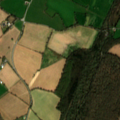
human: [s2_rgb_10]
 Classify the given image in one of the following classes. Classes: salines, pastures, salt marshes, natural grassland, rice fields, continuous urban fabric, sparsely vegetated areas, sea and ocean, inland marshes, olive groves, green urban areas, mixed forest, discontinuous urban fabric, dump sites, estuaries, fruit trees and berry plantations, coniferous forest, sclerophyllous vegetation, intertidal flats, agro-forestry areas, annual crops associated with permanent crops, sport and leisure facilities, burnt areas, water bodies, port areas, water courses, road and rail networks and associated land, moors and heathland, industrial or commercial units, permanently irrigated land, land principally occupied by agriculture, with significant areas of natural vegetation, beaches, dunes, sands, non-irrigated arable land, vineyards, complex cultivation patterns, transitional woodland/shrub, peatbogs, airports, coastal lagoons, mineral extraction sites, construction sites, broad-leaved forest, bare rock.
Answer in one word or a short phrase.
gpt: non-irrigated arable land, pastures, broad-leaved forest